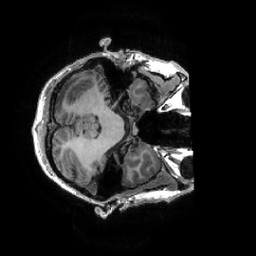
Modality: T1w
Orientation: axial
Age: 31
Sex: male
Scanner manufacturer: ge
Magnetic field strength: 3 T
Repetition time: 0.0073 s
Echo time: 0.003 s